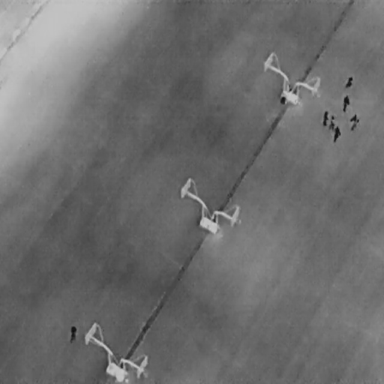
There are eight People in the infrared image.